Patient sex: F
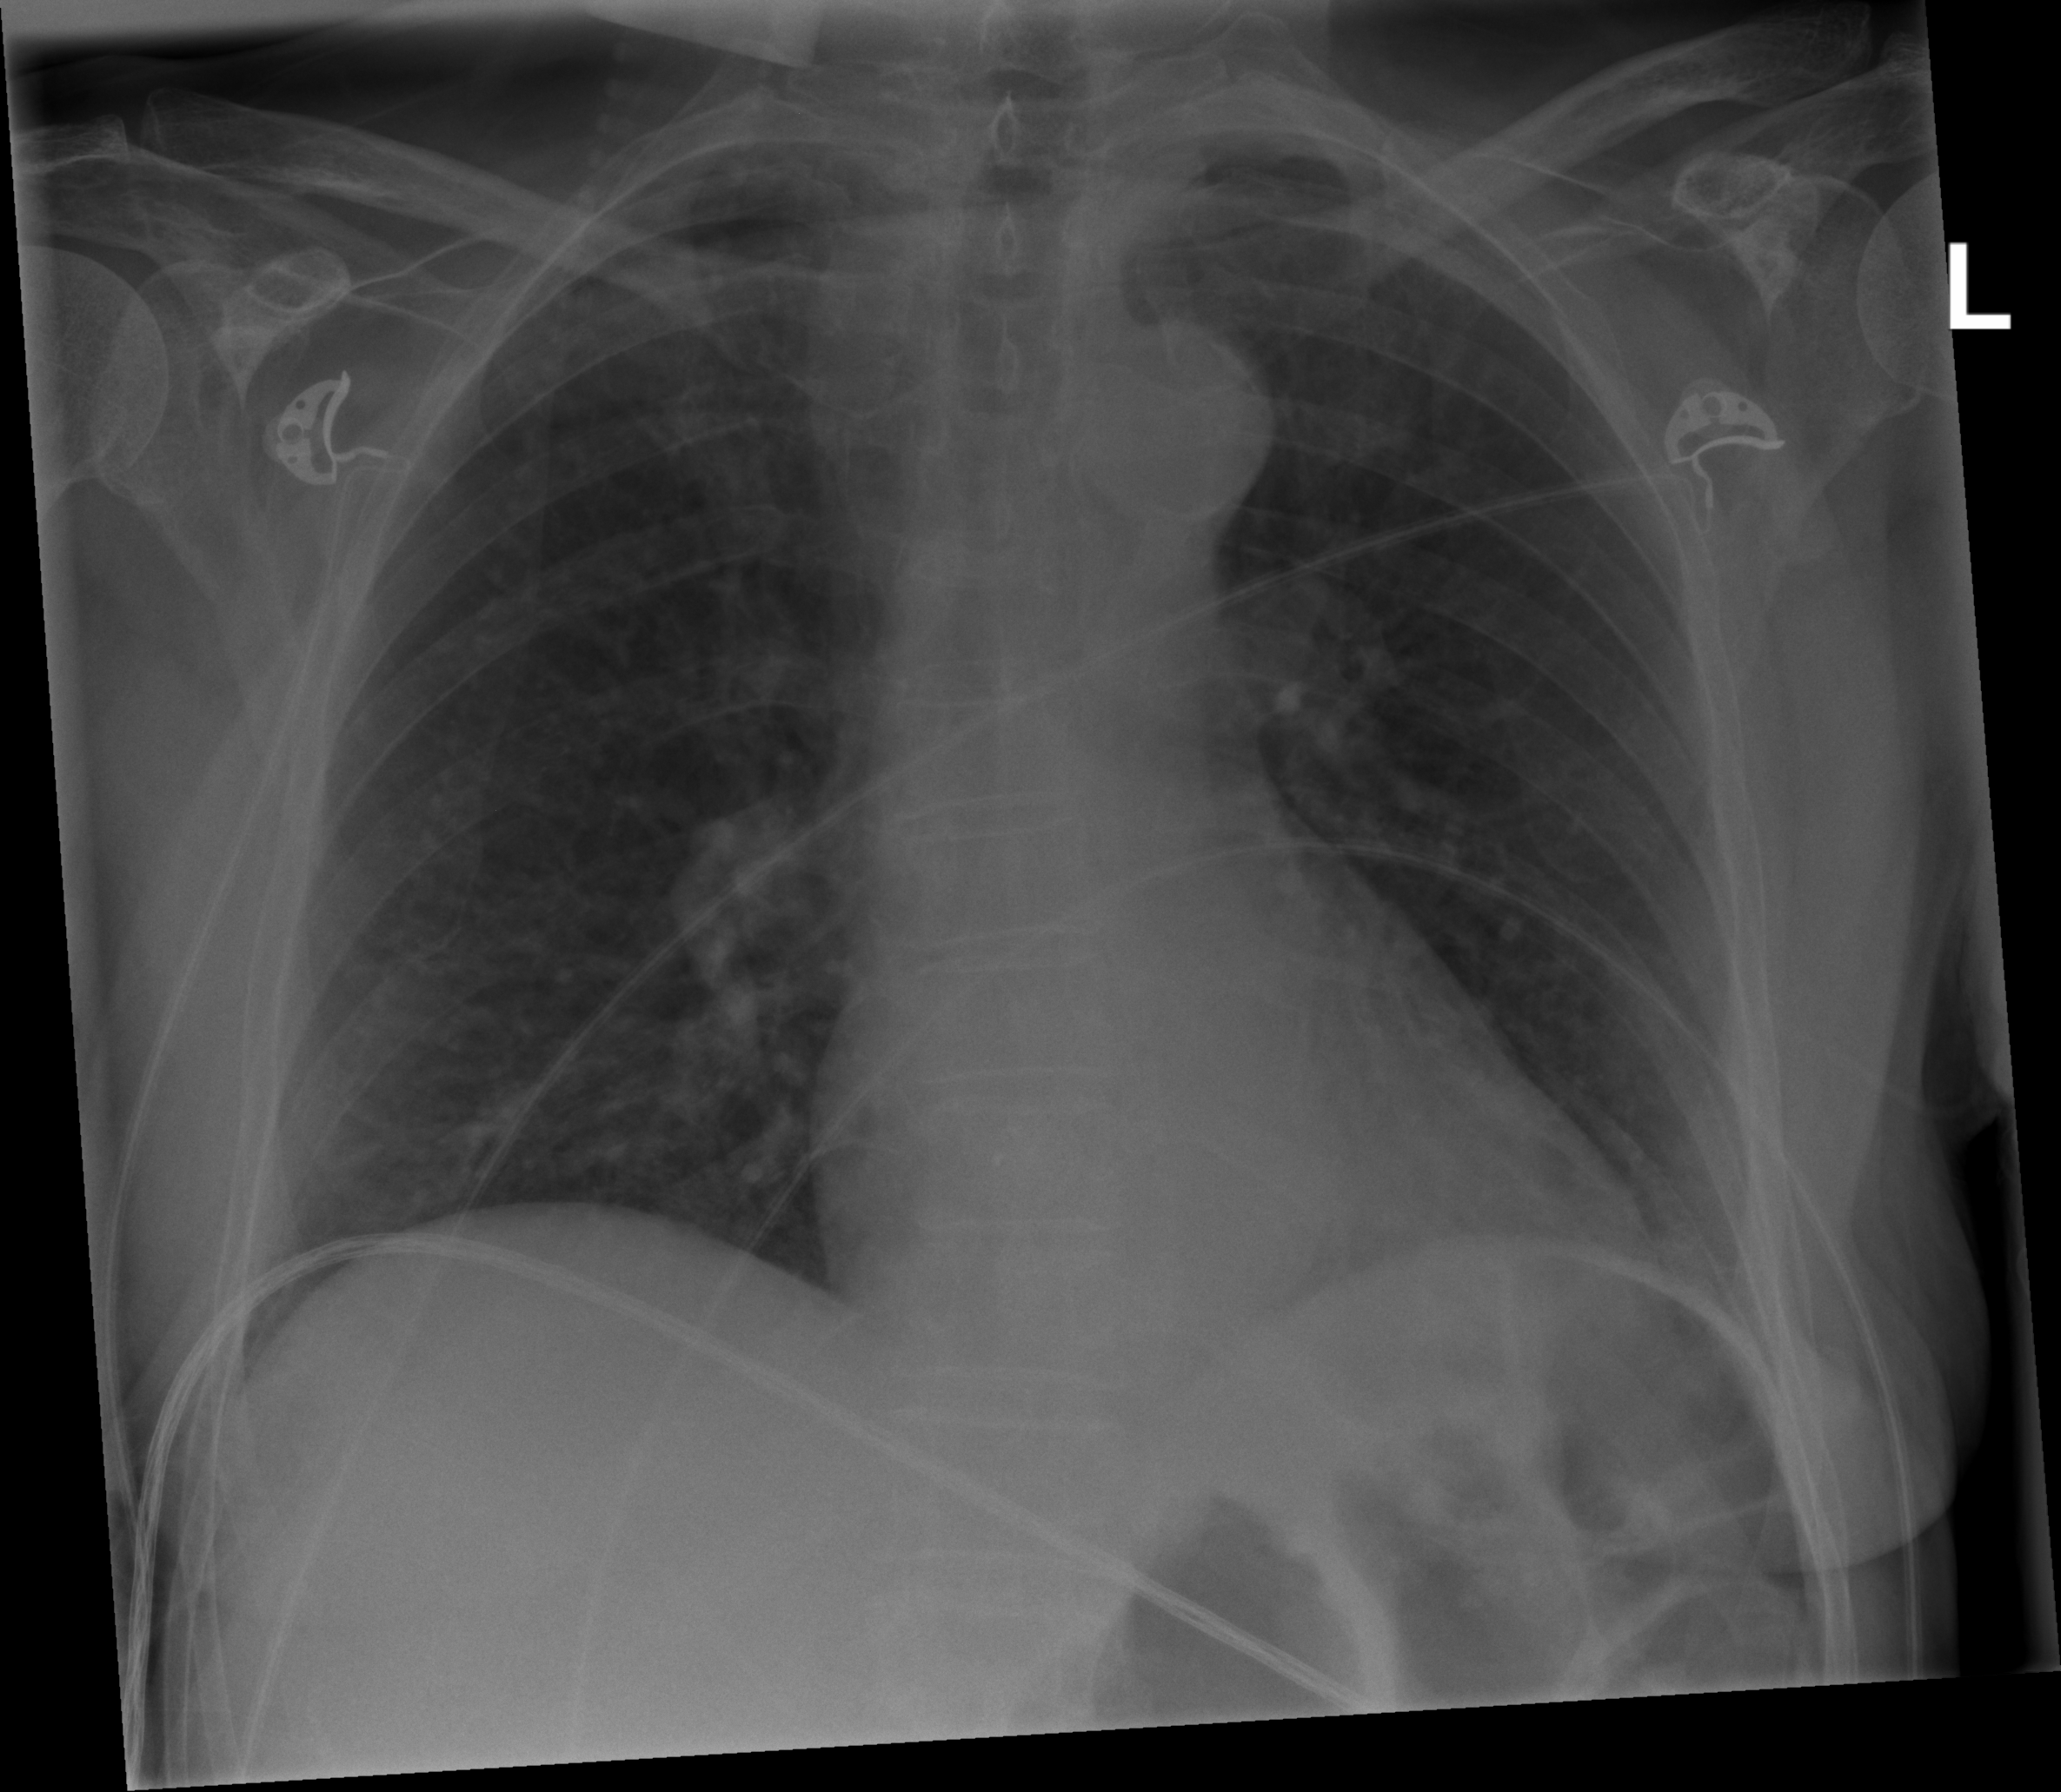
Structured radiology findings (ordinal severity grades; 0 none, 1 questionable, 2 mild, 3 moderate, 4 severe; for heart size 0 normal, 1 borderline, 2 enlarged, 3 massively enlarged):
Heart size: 0
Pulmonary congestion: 1
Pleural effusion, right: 0
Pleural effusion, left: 0
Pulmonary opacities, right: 0
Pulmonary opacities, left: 0
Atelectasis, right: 2
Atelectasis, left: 0